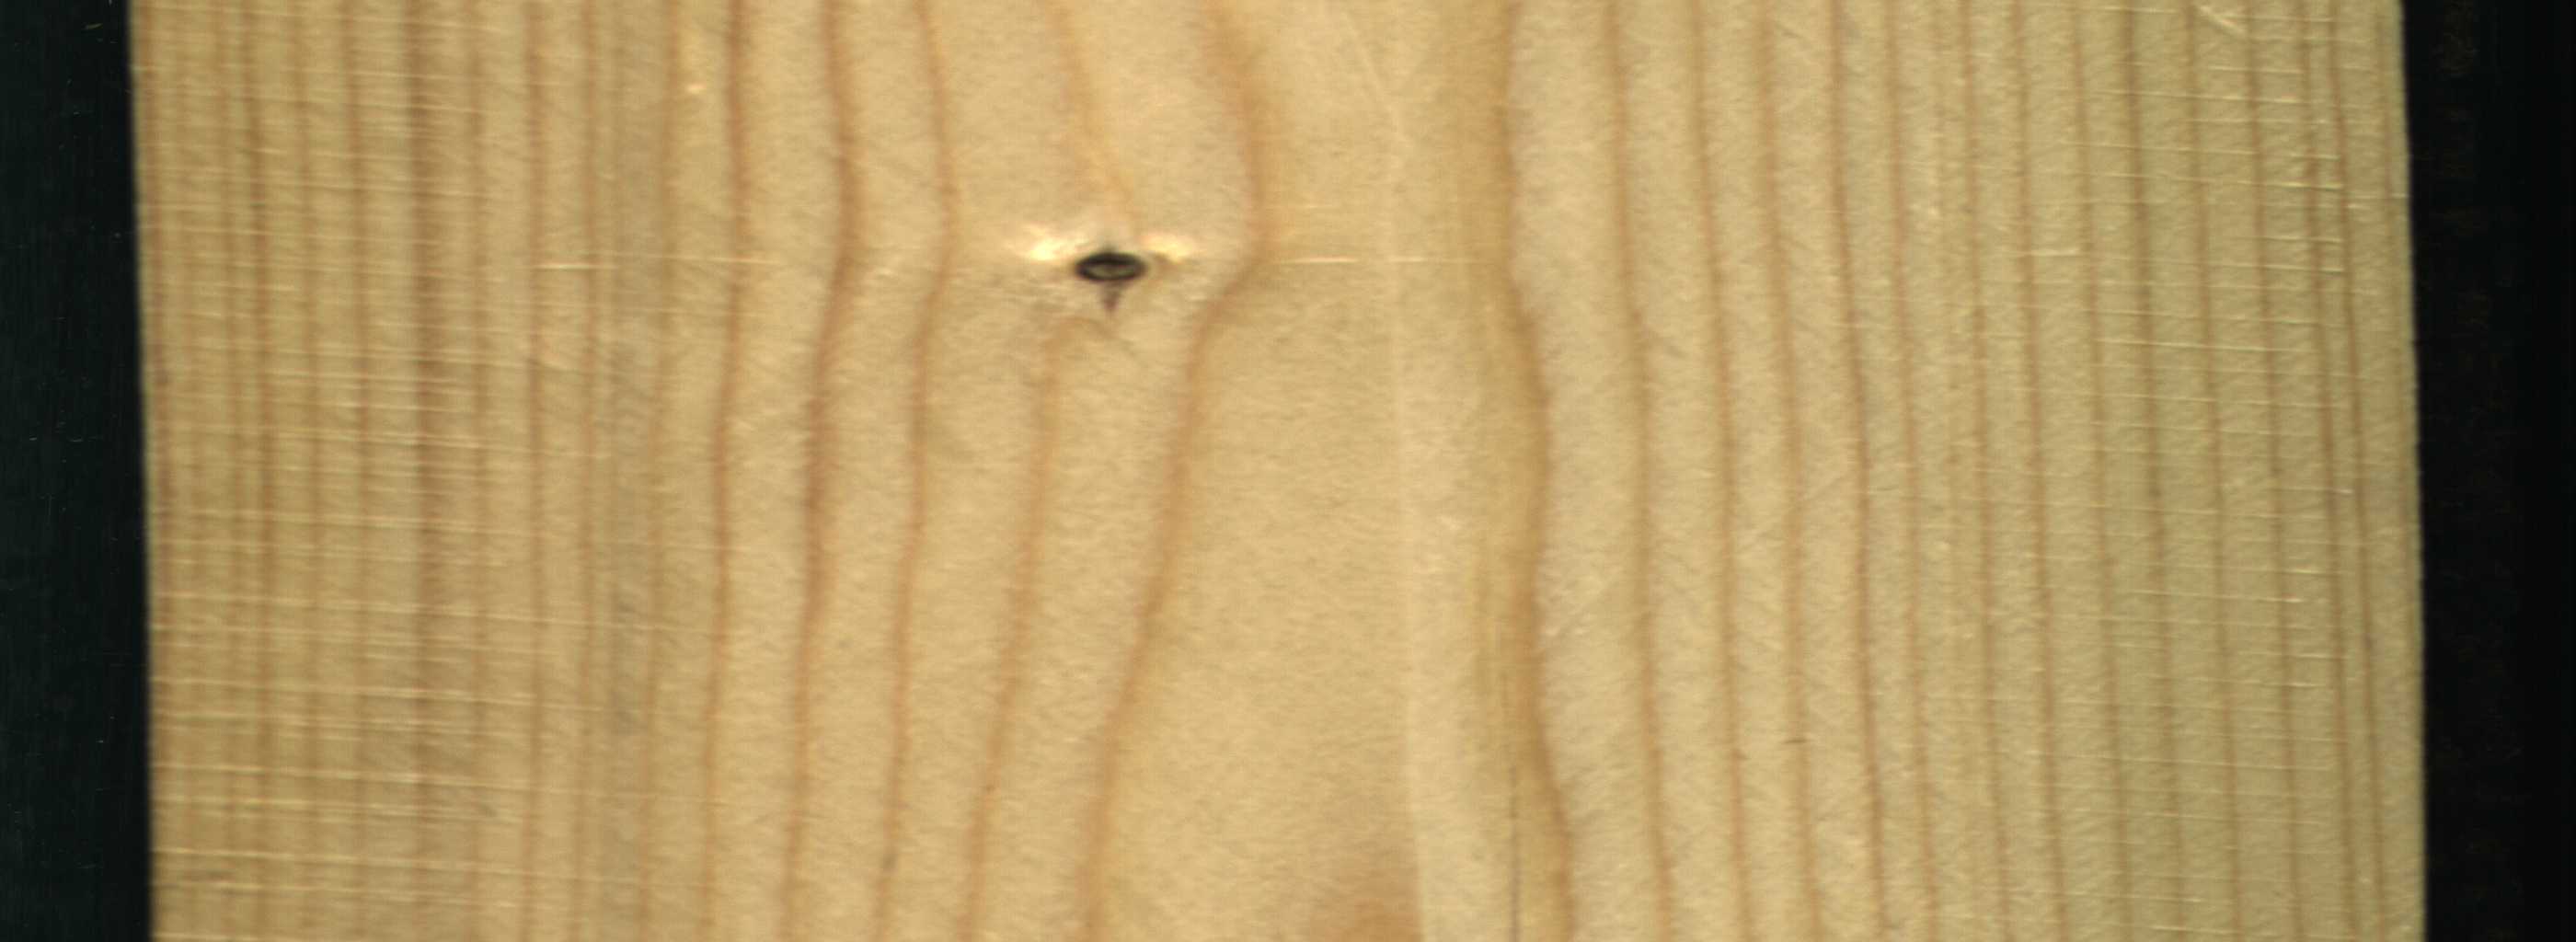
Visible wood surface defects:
Dead_Knot